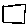
Label: square